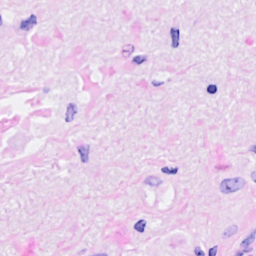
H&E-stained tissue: Breast